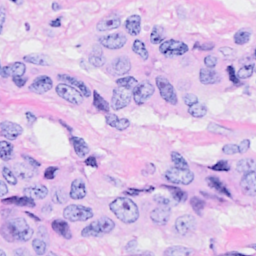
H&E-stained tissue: Breast